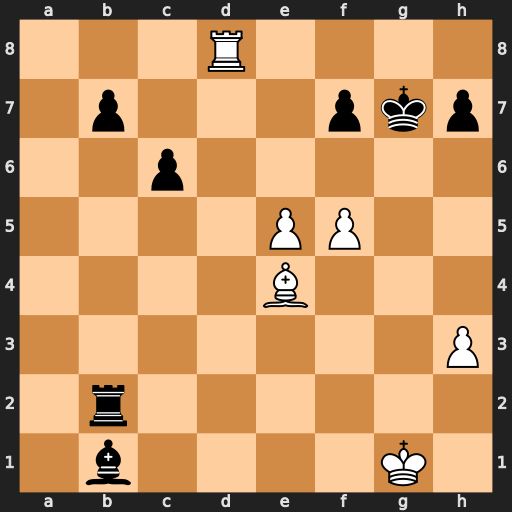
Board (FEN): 3R4/1p3pkp/2p5/4PP2/4B3/7P/1r6/1b4K1
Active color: w
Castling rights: -
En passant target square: -
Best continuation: f6+ Kh6 e6